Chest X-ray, AP view. Patient: 29 years old, sex M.
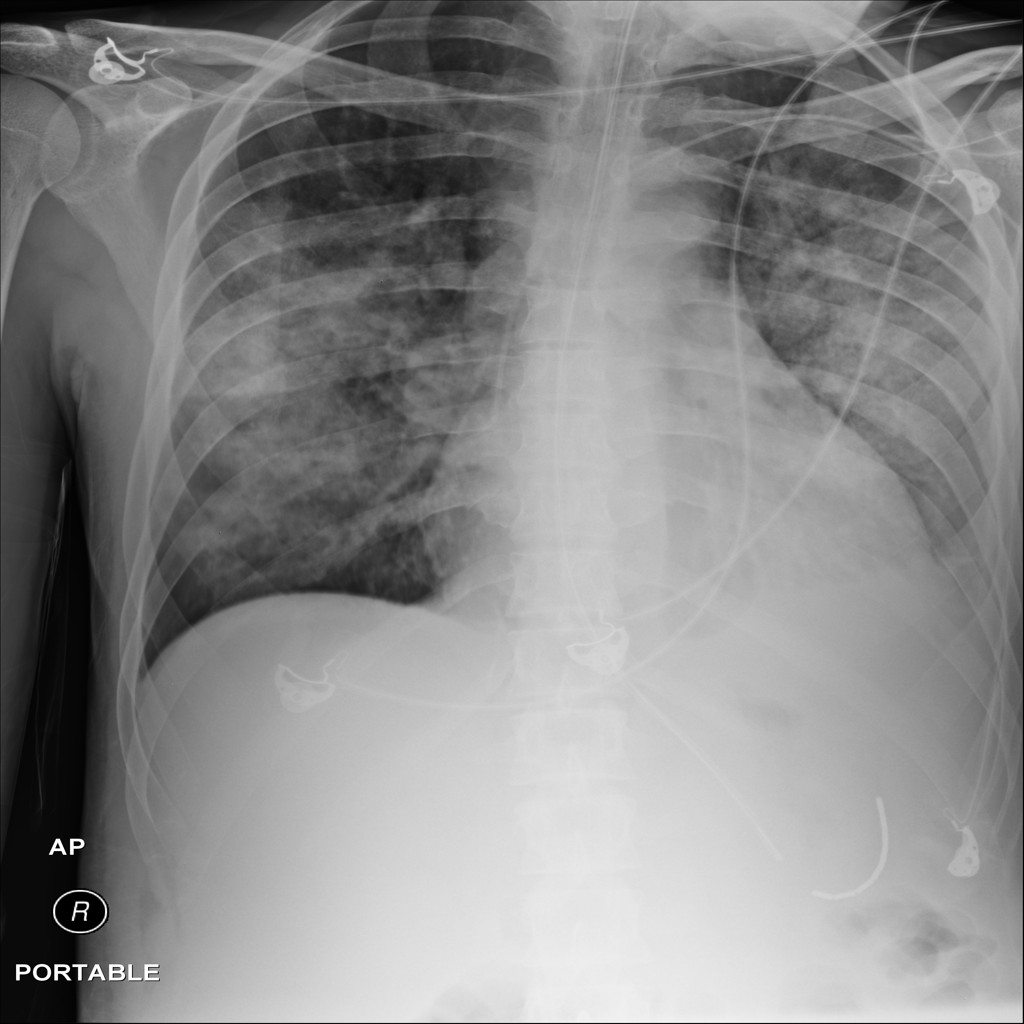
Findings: No Finding